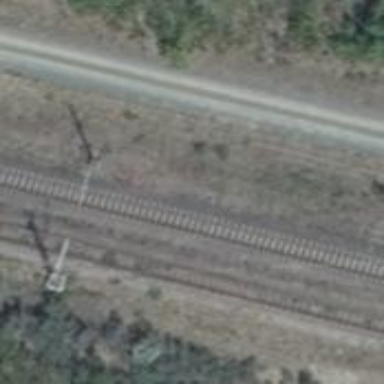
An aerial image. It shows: Railway track with contact lines for electrification.